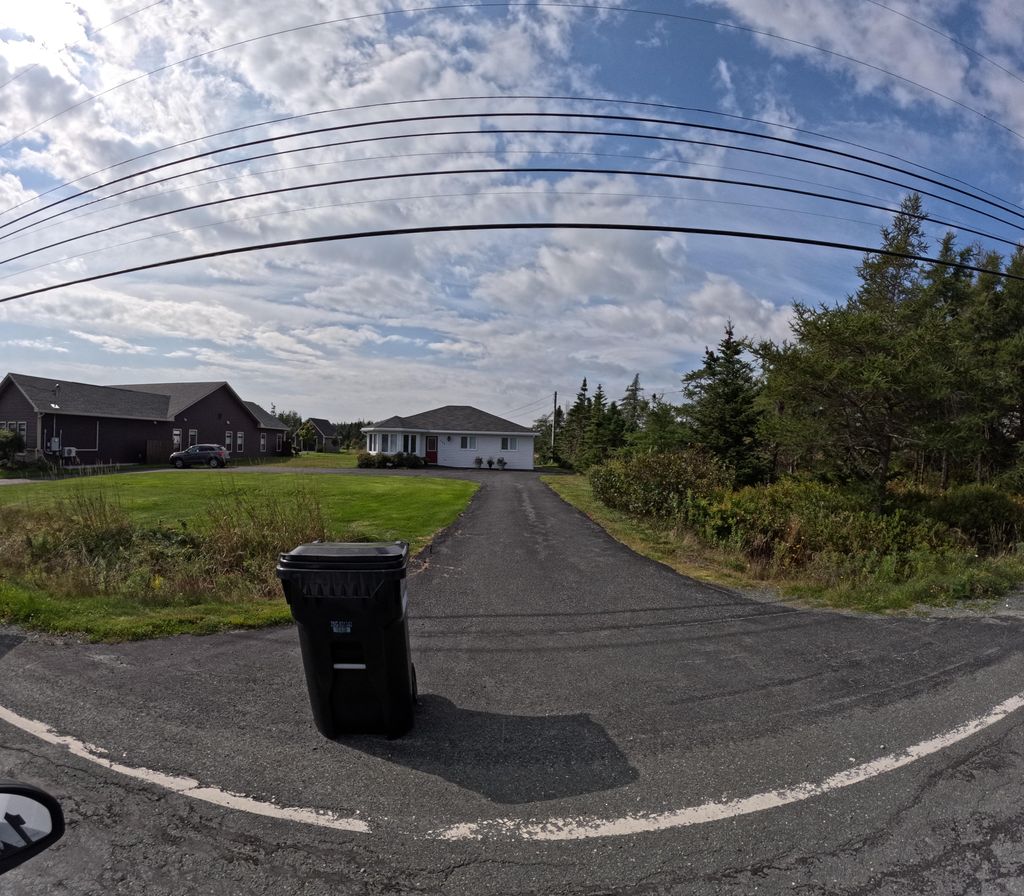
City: st_johns